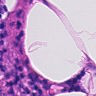
Metastatic tissue present: no